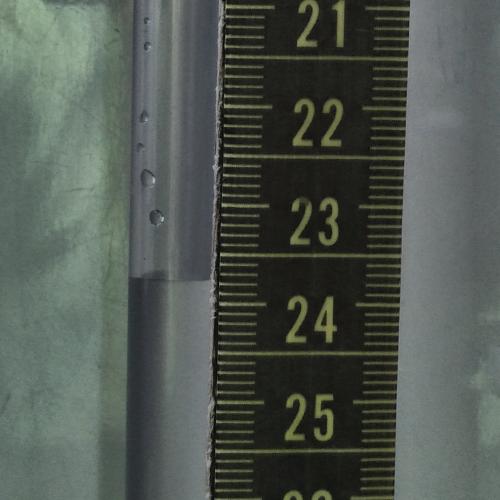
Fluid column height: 23.8 cm